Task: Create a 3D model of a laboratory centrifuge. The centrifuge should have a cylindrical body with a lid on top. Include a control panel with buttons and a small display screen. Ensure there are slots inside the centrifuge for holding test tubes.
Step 259:
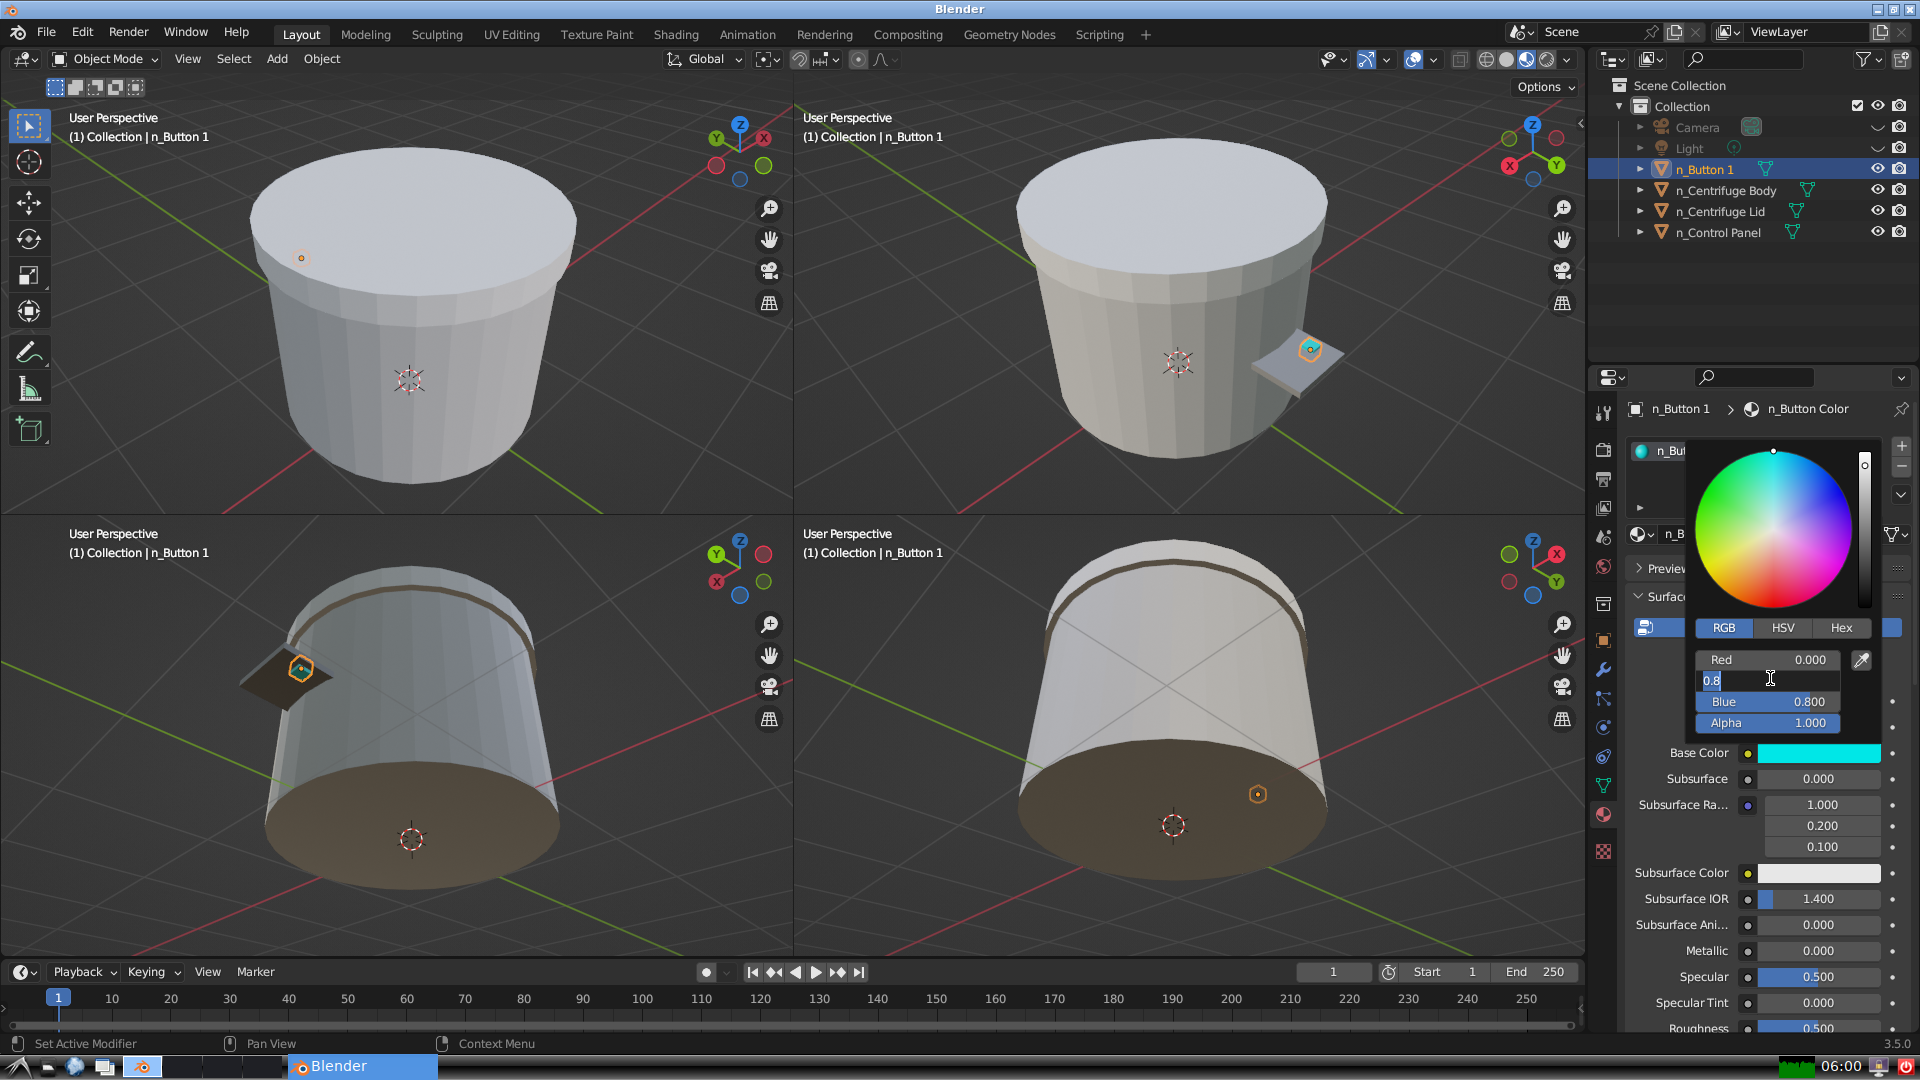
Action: input_text: 0.0